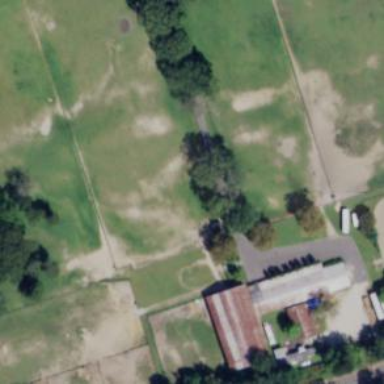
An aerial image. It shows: Equestrian sport area within farmyard.